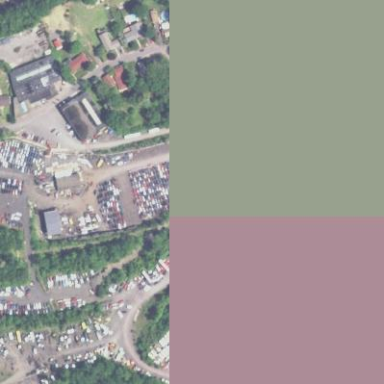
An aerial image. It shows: Industrial area designated as auto wrecker yard.